Question: I am implementing an application which is support to apple push notifications.If i get three notifications from apple server then in iphone the notification list is showing three notifications and if i select any one of them am going in to application according to the notification.After if i check in iphone notification list for remaining two notification there were no push notifications to see.The notification list is showing .
And also my application is universal app. The push notification is working fine in iphone4 and iphone5 with ios6 but not working in ipad1 with ios5.
Please help me.
Thanks in advance.

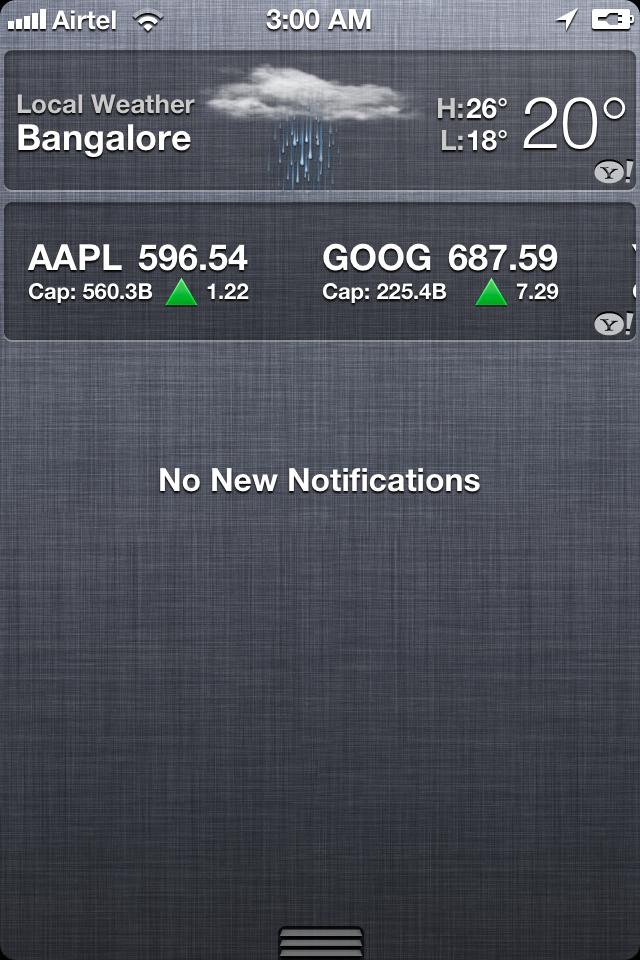
Answer: This method is fired on the App Delegate when the user tabs the notification in Notification Center:
'''
- (BOOL)application:(UIApplication *)application didFinishLaunchingWithOptions (NSDictionary *)launchOptions {
// You could use the following methods calls:
// To remove the notifications in Notification Center:
[[UIApplication sharedApplication] cancelAllLocalNotifications];
// To set the badge (0 is no badge at all):
[[UIApplication sharedApplication] setApplicationIconBadgeNumber:0];
}
'''
If you want to remove the notifications as well when the user returns 'normally' without using the notification add the method calls to:
'''
- (void)applicationWillEnterForeground:(UIApplication *)application {
}
'''
I don't think it is possible to just cancel one notification, check out <URL> for more info.
---
Did you google this iPad problem yet? I searched a bit and found others with the same problem. It turns out notifications working on but you don't see them appear on the lockscreen. Check out these topics:
- <URL>
Or try and google a bit: <URL>